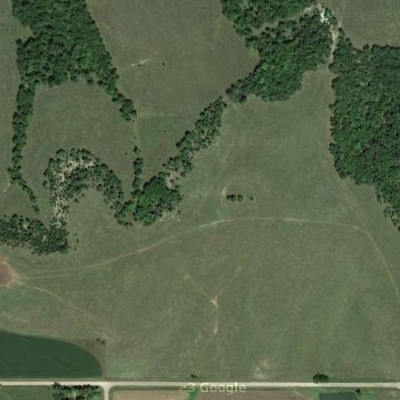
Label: Grass